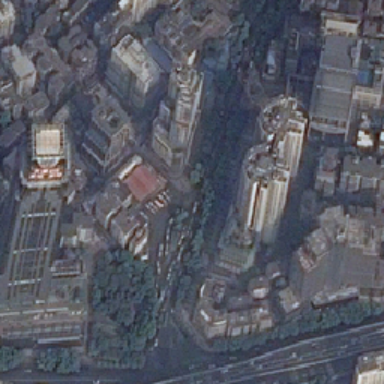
Some skyscrapers are standing by the road among other buildings .